Brain MRI, t2w sequence, axial 2D slice.
Patient: age 28, sex F, weight 95 kg, height 1.95 m
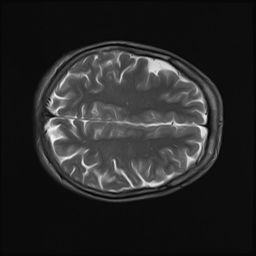